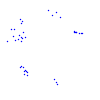
Particle: proton